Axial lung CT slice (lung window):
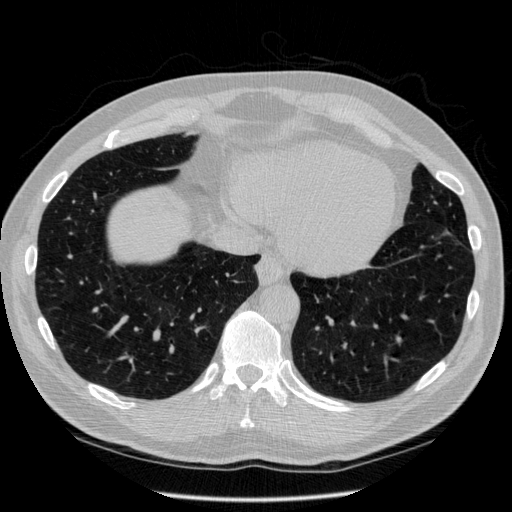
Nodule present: no